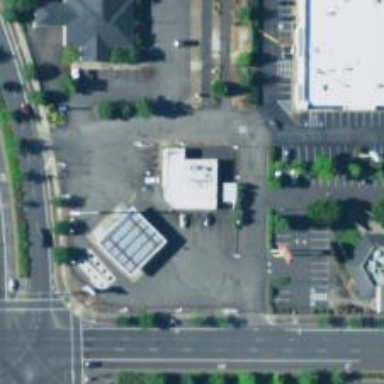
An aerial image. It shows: Convenience shop.